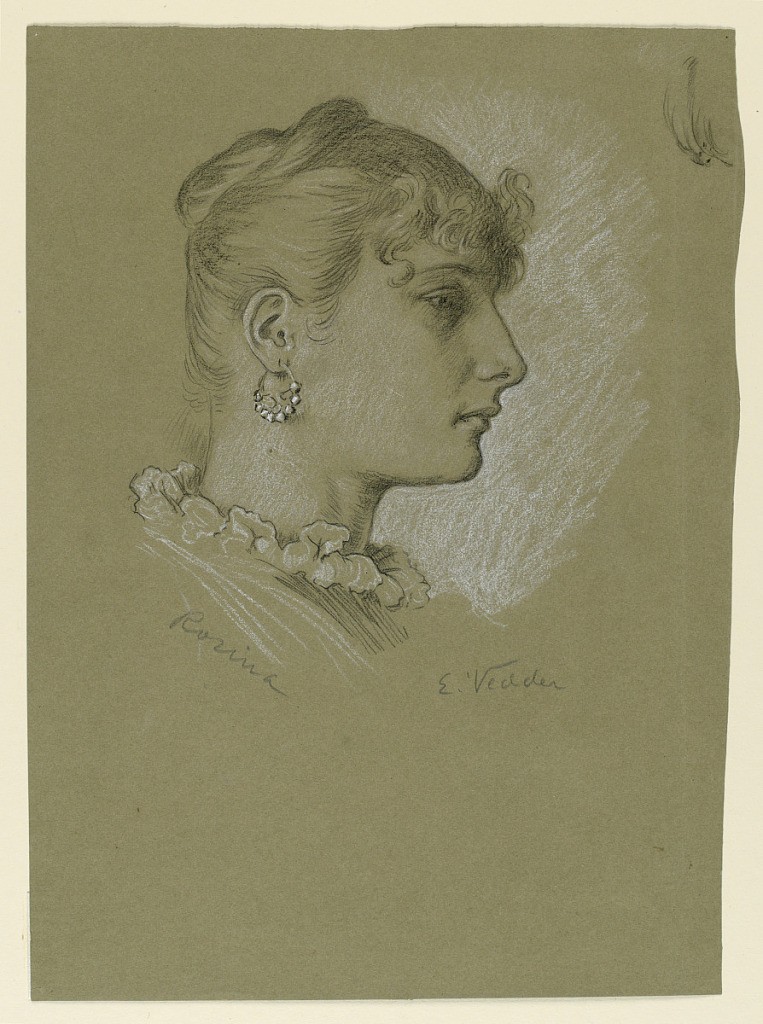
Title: Rosina
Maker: Elihu Vedder, American, 1836 – 1923
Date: ca. 1885
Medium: Pastel crayon on paper
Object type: Drawing
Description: Sketch of a female figure in profile.